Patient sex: F
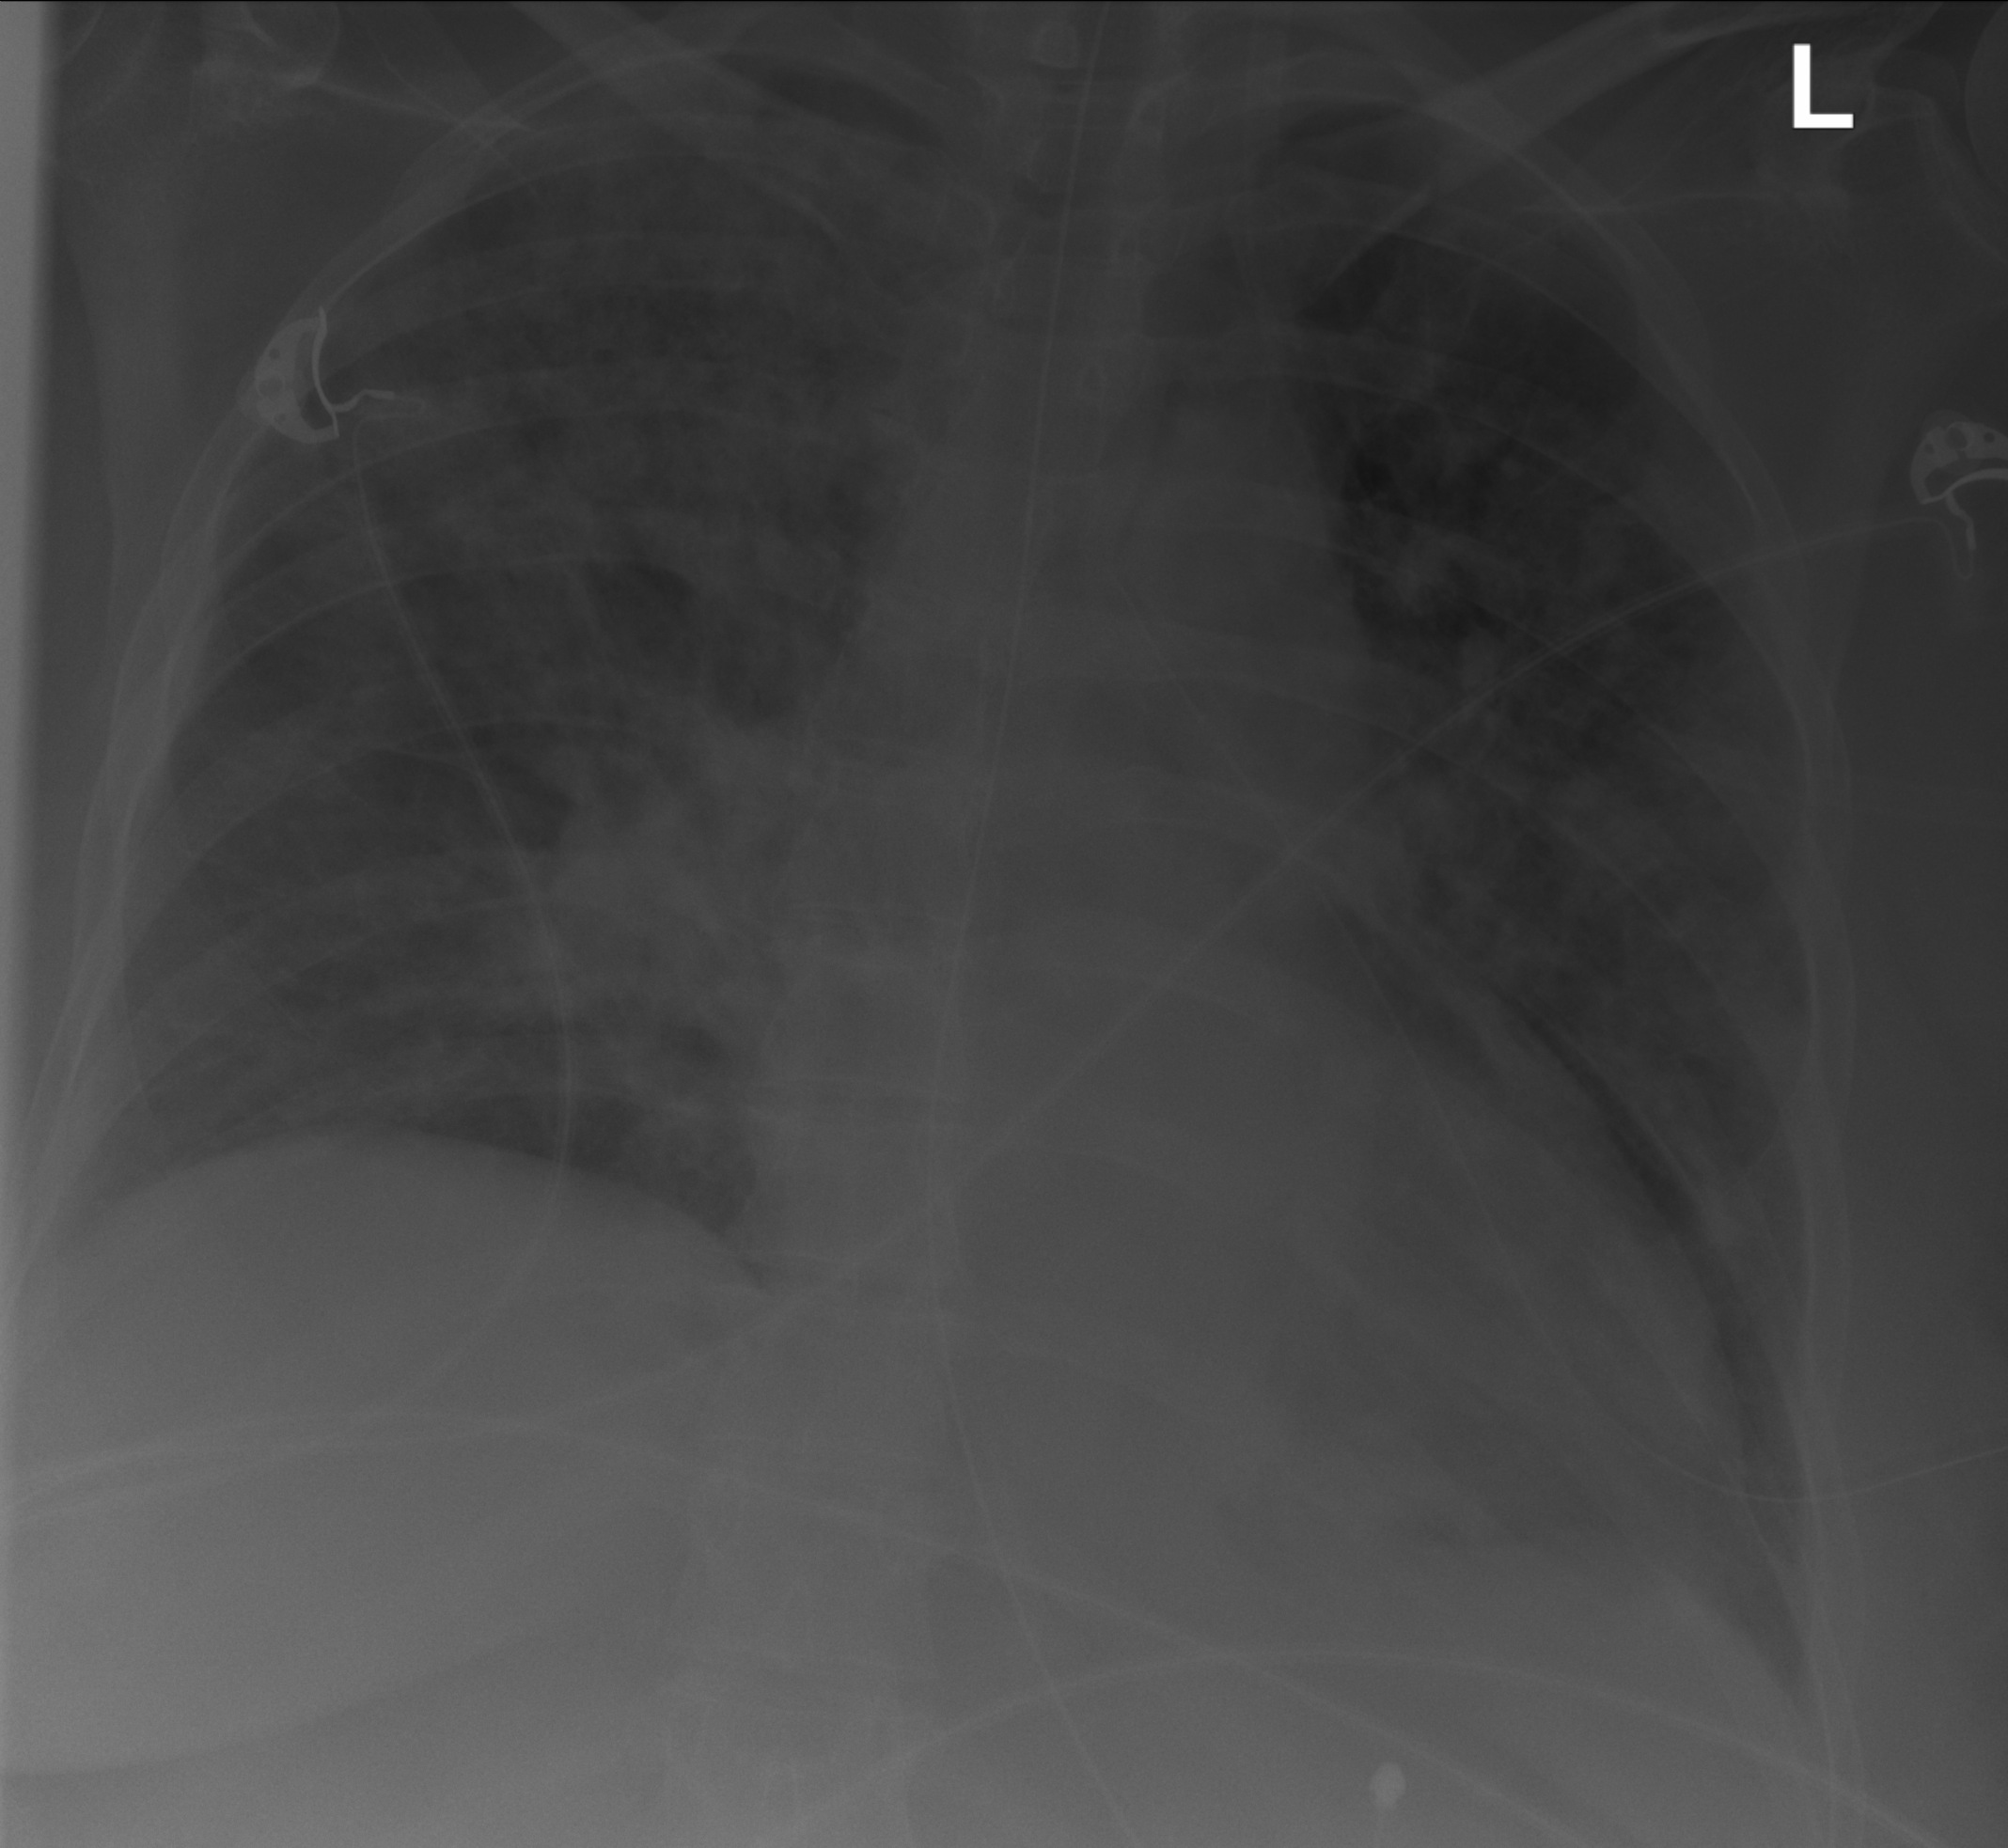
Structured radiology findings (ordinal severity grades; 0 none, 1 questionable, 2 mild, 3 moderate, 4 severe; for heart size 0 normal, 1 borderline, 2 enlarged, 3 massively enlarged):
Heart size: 2
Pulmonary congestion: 3
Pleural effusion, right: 0
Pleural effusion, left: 1
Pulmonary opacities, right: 3
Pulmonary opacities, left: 3
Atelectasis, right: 2
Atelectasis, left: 2